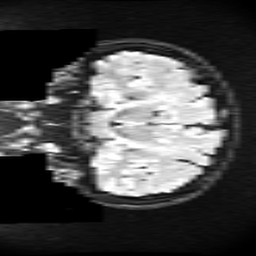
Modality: FLAIR
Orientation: coronal
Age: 21
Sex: female
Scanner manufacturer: ge
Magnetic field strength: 3 T
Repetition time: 11 s
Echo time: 0.1497 s